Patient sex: F
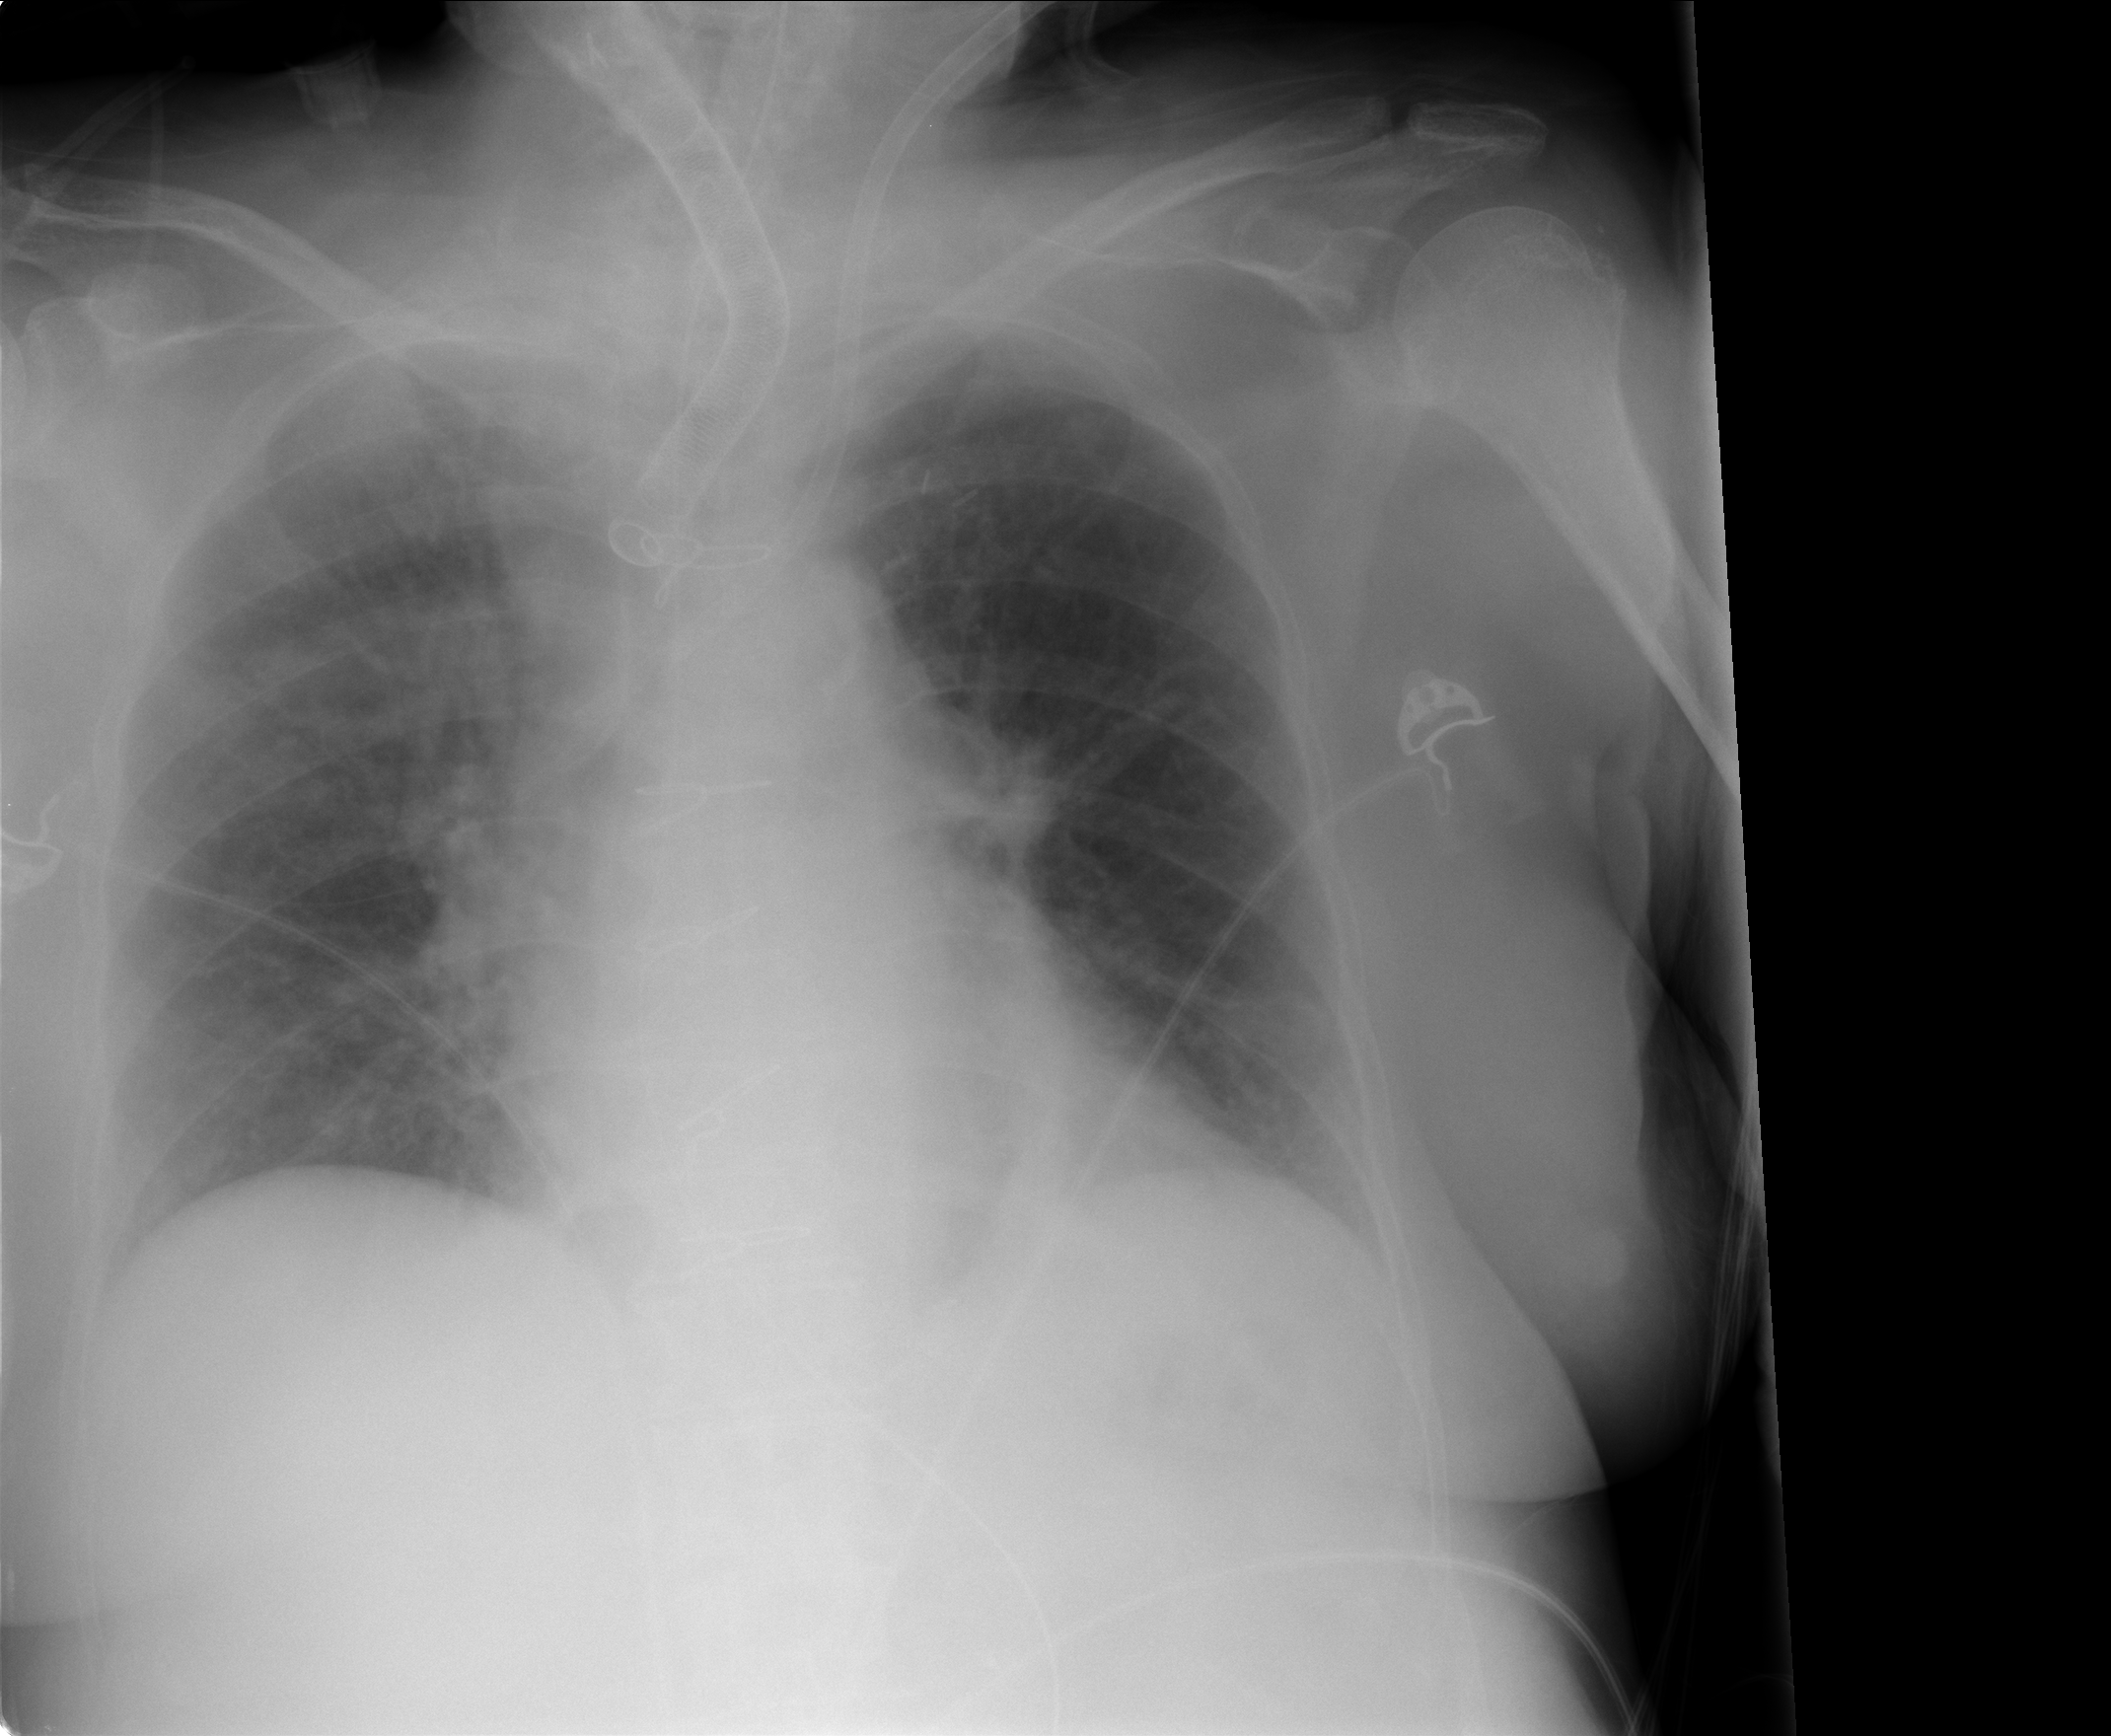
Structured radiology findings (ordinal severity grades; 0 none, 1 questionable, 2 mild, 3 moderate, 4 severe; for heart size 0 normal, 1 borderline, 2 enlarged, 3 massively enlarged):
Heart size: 0
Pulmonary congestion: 2
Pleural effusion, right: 0
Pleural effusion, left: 0
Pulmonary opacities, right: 2
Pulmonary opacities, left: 0
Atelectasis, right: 2
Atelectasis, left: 0